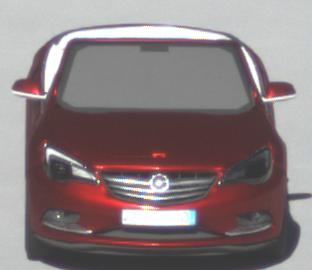
Make: Opel
Model: Cascada 1.4 Turbo
Detailed model: Cascada
Model produced from: 2013/03
Model produced until: 2015/01
Doors: 2
Color: red
Road condition: dry road
Daytime: morning or afternoon
Contrast: high contrast